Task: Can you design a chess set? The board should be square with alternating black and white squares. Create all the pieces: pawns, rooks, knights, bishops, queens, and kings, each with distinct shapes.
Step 2089:
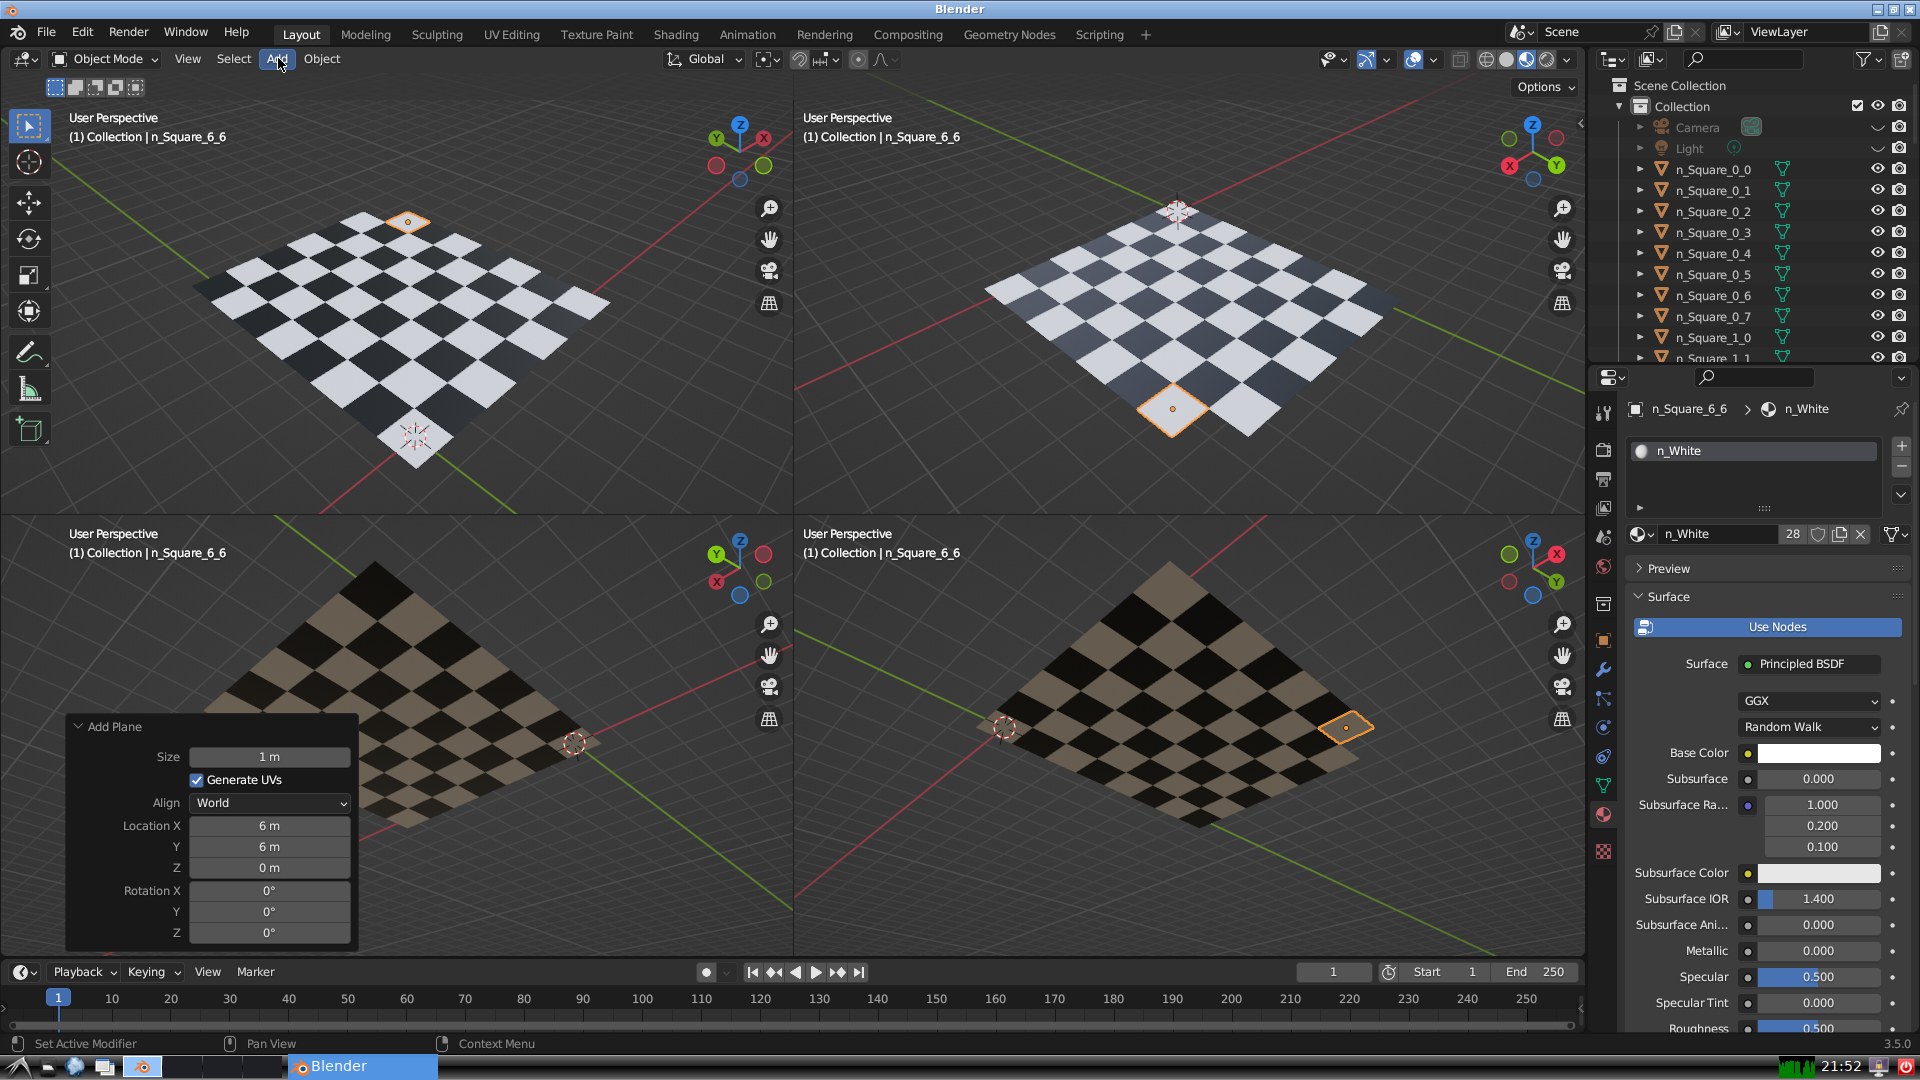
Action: click: no